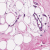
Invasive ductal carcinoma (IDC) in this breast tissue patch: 0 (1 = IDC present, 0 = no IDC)